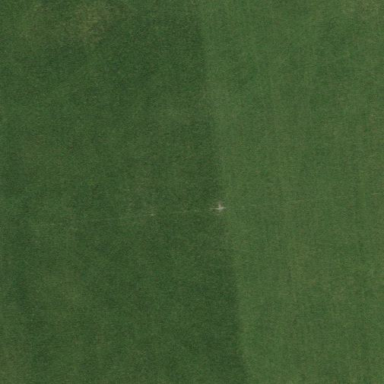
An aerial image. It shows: Grass pitch used for soccer.